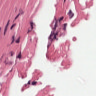
Metastatic tissue present: no